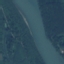
Label: River